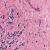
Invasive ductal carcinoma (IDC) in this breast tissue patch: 1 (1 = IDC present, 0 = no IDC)